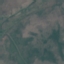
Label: HerbaceousVegetation